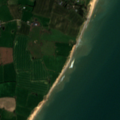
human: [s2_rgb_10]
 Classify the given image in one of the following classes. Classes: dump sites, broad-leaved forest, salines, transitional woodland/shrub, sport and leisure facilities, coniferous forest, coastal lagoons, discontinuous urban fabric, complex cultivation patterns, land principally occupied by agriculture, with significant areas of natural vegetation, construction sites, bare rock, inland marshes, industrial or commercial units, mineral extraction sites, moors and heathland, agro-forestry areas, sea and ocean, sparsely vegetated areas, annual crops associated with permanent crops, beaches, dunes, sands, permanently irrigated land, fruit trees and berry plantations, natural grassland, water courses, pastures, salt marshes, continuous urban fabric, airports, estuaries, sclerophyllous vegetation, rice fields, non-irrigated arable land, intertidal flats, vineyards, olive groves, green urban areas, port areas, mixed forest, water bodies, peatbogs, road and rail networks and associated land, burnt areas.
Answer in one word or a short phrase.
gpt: non-irrigated arable land, pastures, sea and ocean